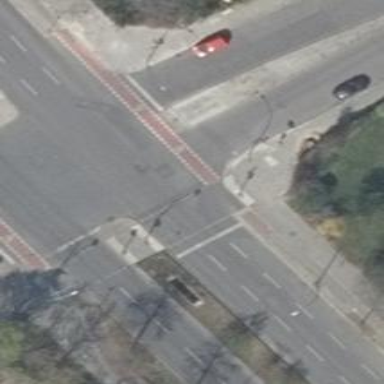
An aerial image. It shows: Footway located on traffic island.